Aerial crown-view tile of a tropical tree (Barro Colorado Island, Panama), acquired 20240611:
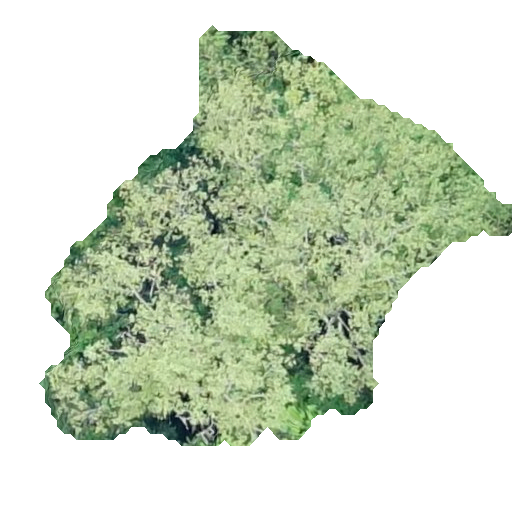
Species: Luehea seemannii
GBIF accepted scientific name: Luehea seemannii
Crown area: 181.854 m²